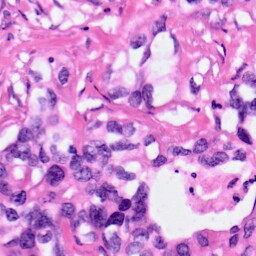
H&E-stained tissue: Pancreatic